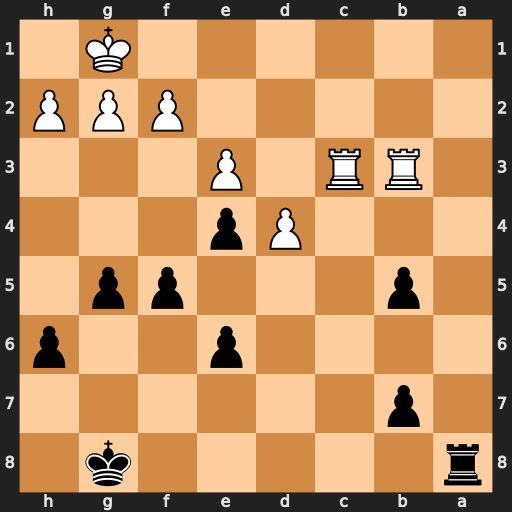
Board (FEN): r5k1/1p6/4p2p/1p3pp1/3Pp3/1RR1P3/5PPP/6K1
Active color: b
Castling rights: -
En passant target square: -
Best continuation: Ra1+ Rb1 Rxb1+ Rc1 Rxc1#